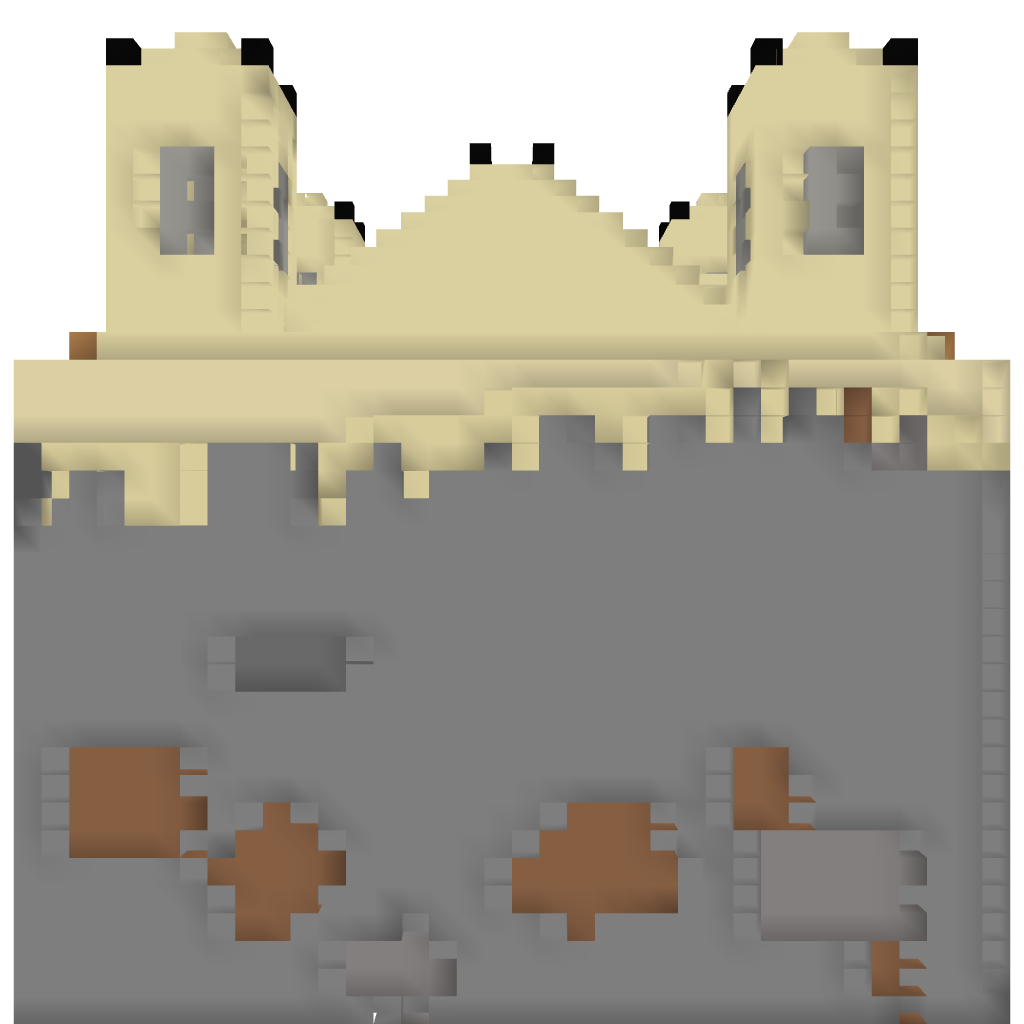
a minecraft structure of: PartyTemple